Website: home-depot
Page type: receipt
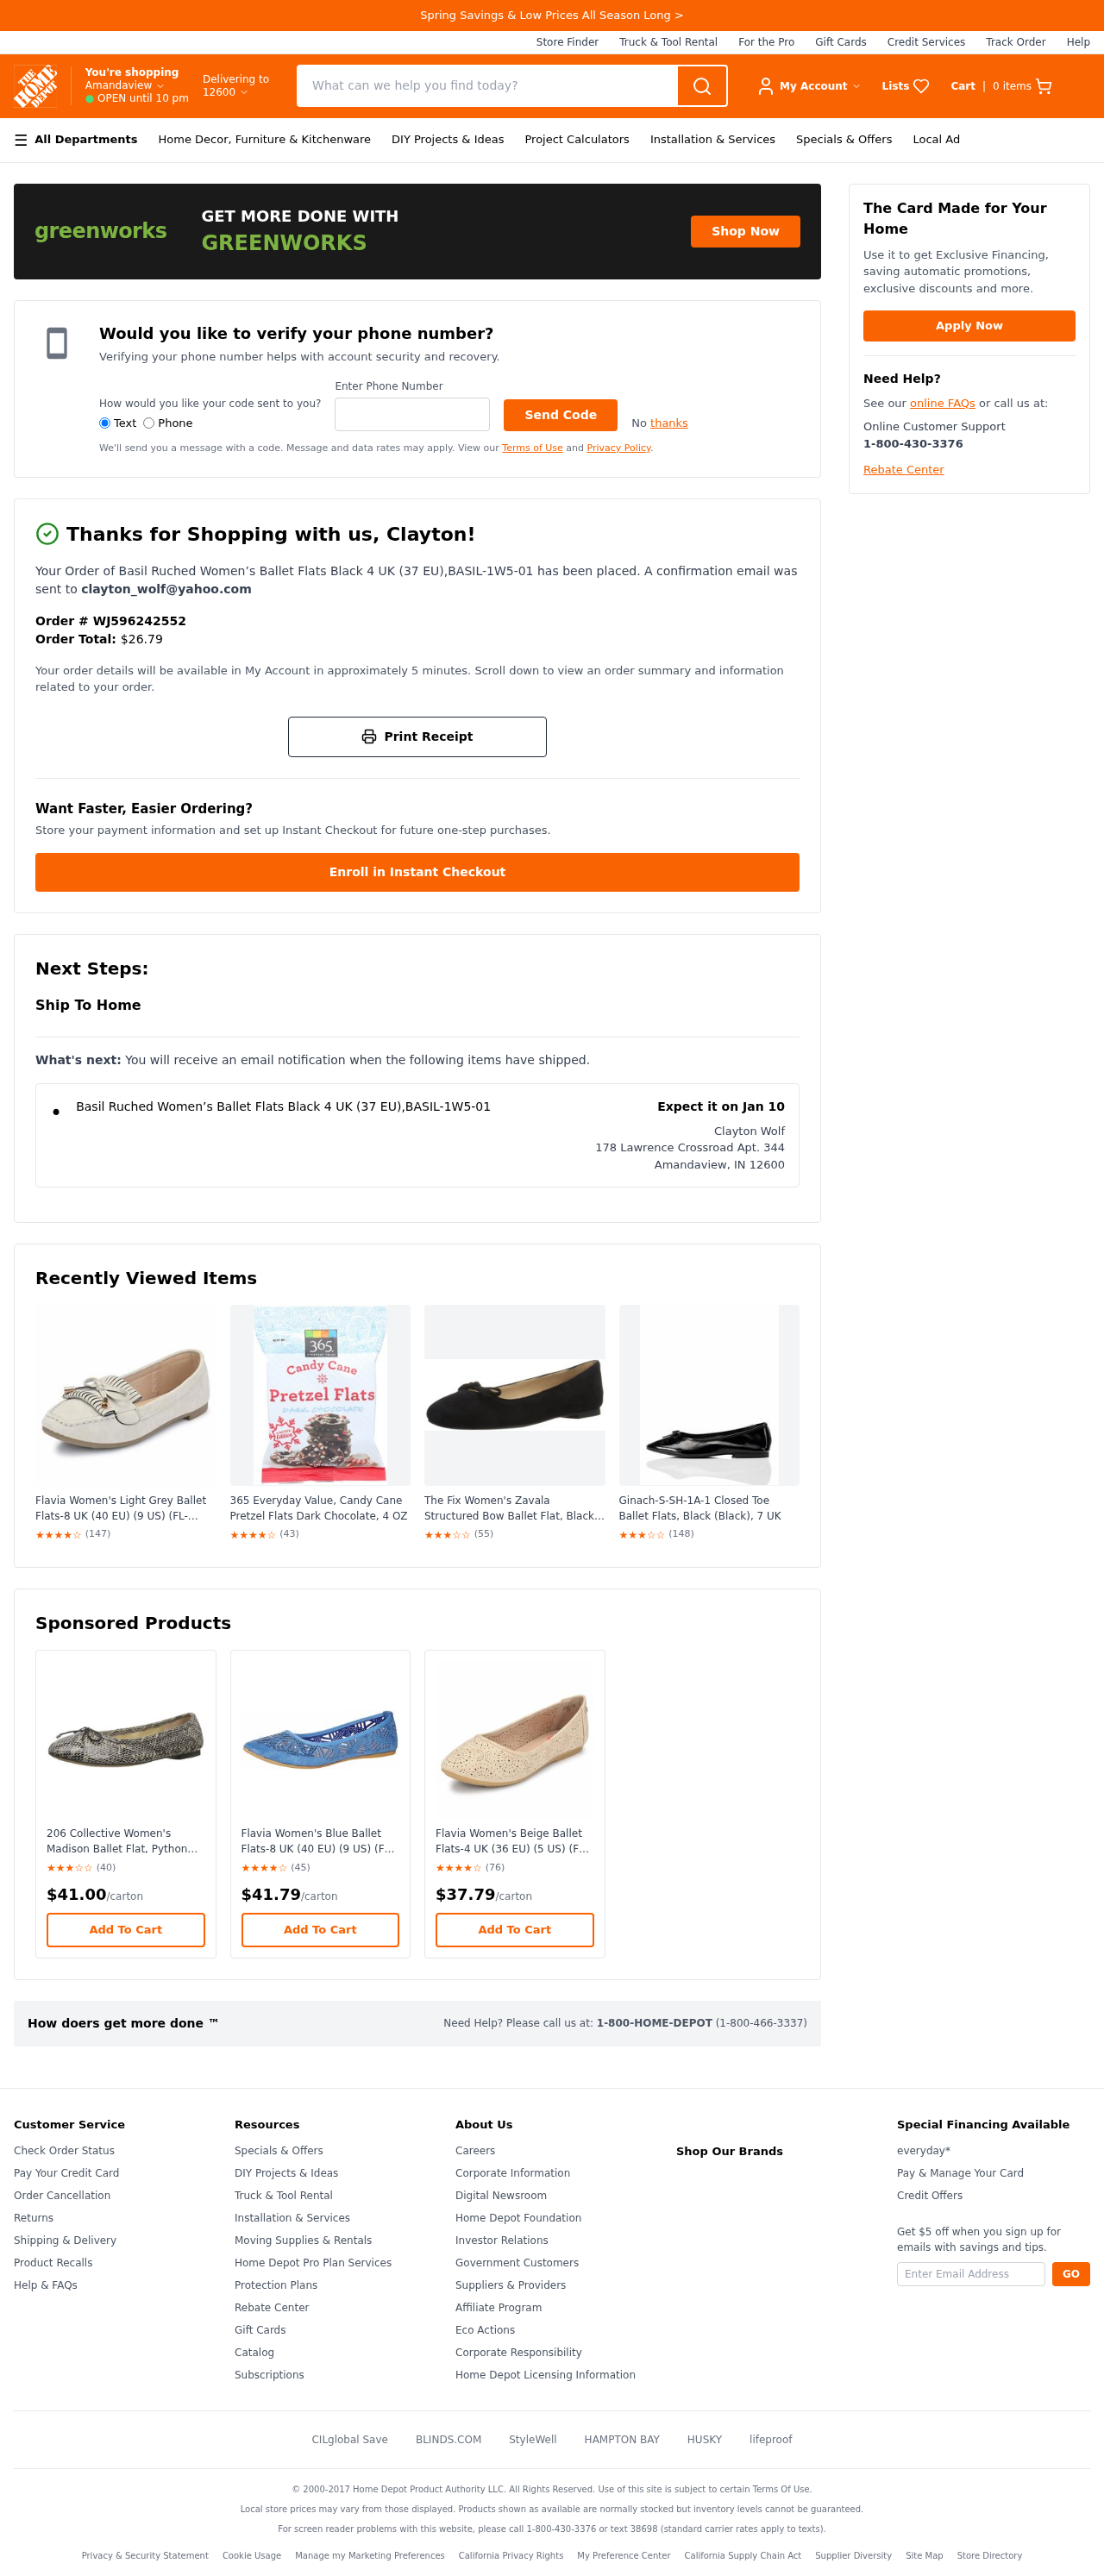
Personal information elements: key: PII_CITY
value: Amandaview
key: PII_CITY_STATE_ZIP
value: Amandaview, IN 12600
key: PII_EMAIL
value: clayton_wolf@yahoo.com
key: PII_FIRSTNAME
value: Clayton
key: PII_FULLNAME
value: Clayton Wolf
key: PII_PHONE
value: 7032306749
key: PII_POSTCODE
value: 12600
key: PII_STREET
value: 178 Lawrence Crossroad Apt. 344
Product elements: key: PRODUCT1_NAME
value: Basil Ruched Women’s Ballet Flats Black 4 UK (37 EU),BASIL-1W5-01
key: PRODUCT2_NAME
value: Flavia Women's Light Grey Ballet Flats-8 UK (40 EU) (9 US) (FL-916/GRY)
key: PRODUCT2_RATING
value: ★★★★☆
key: PRODUCT2_NUM_RATINGS
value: (147)
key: PRODUCT3_NAME
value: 365 Everyday Value, Candy Cane Pretzel Flats Dark Chocolate, 4 OZ
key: PRODUCT3_RATING
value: ★★★★☆
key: PRODUCT3_NUM_RATINGS
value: (43)
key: PRODUCT4_NAME
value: The Fix Women's Zavala Structured Bow Ballet Flat, Black, 9 B US
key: PRODUCT4_RATING
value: ★★★☆☆
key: PRODUCT4_NUM_RATINGS
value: (55)
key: PRODUCT5_NAME
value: Ginach-S-SH-1A-1 Closed Toe Ballet Flats, Black (Black), 7 UK
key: PRODUCT5_RATING
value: ★★★☆☆
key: PRODUCT5_NUM_RATINGS
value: (148)
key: PRODUCT6_NAME
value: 206 Collective Women's Madison Ballet Flat, Python Print, 5 B US
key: PRODUCT6_RATING
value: ★★★☆☆
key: PRODUCT6_NUM_RATINGS
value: (40)
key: PRODUCT6_PRICE
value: $41.00
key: PRODUCT7_NAME
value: Flavia Women's Blue Ballet Flats-8 UK (40 EU) (9 US) (FL-917/BLU)
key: PRODUCT7_RATING
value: ★★★★☆
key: PRODUCT7_NUM_RATINGS
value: (45)
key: PRODUCT7_PRICE
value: $41.79
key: PRODUCT8_NAME
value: Flavia Women's Beige Ballet Flats-4 UK (36 EU) (5 US) (FL-920/BGE)
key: PRODUCT8_RATING
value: ★★★★☆
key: PRODUCT8_NUM_RATINGS
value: (76)
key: PRODUCT8_PRICE
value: $37.79
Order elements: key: ORDER_NUM_ITEMS
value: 0
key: ORDER_ID
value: WJ596242552
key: ORDER_TOTAL
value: $26.79
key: ORDER_DELIVERY_DATE
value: Expect it on Jan 10